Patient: sex M, age 58
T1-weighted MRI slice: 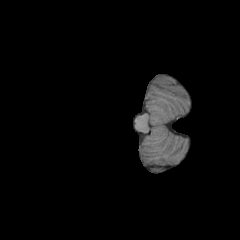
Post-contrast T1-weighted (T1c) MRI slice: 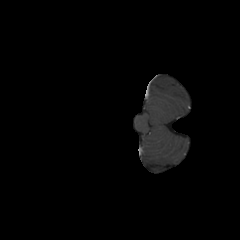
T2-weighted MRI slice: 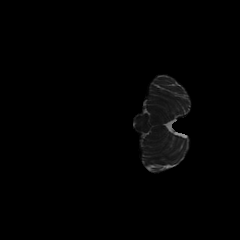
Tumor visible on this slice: no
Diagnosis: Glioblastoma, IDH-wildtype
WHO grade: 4